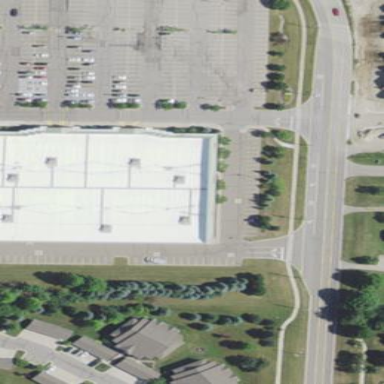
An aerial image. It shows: Retail building housing department store.